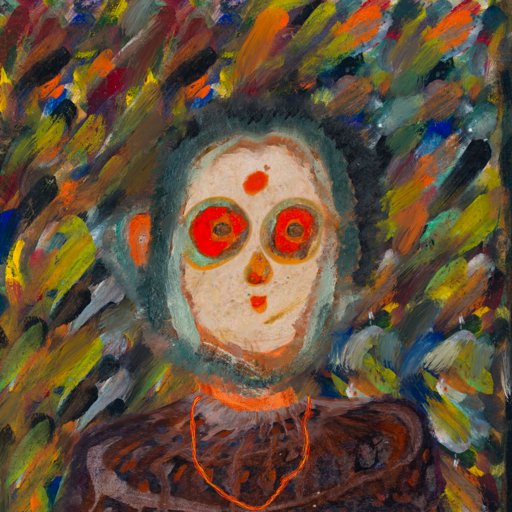
Background: An_Impression, Head And Neck Front: Rupkatha, Face Front: Sisters, Bust: Hypocrite, Hair Front: Boggyland, Head Accessory: Blank, Second Necklace: Gypsy_Mother_2, Necklace: Blank, Baby: Blank